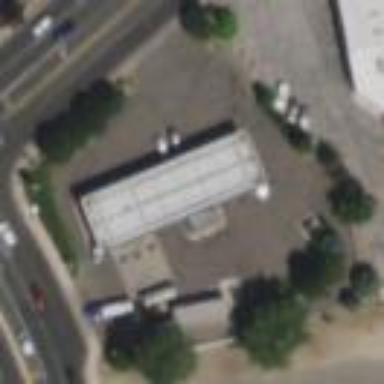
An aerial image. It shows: Fuel station.